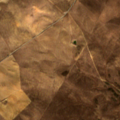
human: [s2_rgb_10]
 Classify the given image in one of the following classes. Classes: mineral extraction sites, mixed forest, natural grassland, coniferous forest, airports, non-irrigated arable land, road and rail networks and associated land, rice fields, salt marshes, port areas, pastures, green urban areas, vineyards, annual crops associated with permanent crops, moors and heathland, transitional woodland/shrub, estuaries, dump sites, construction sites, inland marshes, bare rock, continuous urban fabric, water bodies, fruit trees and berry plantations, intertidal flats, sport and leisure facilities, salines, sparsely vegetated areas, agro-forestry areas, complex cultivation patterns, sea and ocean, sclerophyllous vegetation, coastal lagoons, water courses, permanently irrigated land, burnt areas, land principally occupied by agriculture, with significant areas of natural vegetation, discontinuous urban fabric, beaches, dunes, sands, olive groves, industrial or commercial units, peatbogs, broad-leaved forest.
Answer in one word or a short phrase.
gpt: non-irrigated arable land, land principally occupied by agriculture, with significant areas of natural vegetation